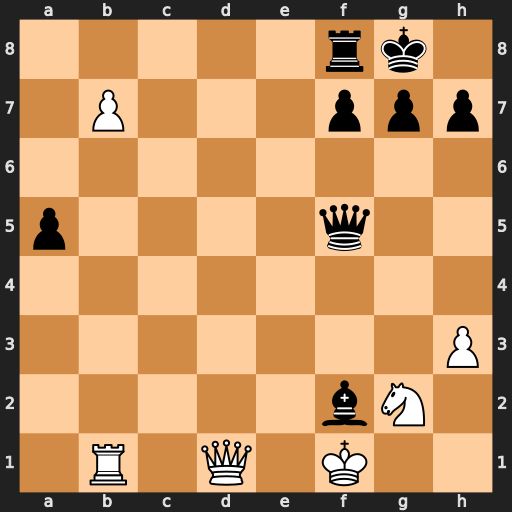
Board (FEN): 5rk1/1P3ppp/8/p4q2/8/7P/5bN1/1R1Q1K2
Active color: w
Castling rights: -
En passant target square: -
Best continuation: b8=Q Bg3+ Nf4 Qxf4+ Qxf4